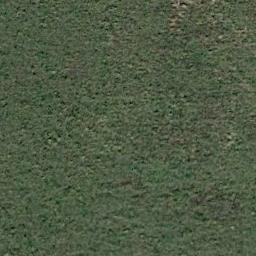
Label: meadow